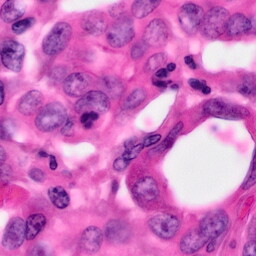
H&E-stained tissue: Pancreatic